Question: # Enviroment
I am developing a Windows Store App I created a TextBox with wordwrapping like so
'''
<ScrollViewer x:Name="ScrollView" Margin="0" Grid.Row="1" Background="Black" BorderThickness="2" BorderBrush="White" KeyDown="keyDown" VerticalScrollBarVisibility="Auto" HorizontalScrollMode="Disabled" ZoomMode="Disabled" IsHorizontalRailEnabled="False" IsHorizontalScrollChainingEnabled="False">
<Grid x:Name="Canvas" SizeChanged="setConsoleWidth">
<TextBox x:Name="textbox" Text="TextBox" Foreground="White" FontSize="24" FontFamily="Assets/inconsolata.ttf#inconsolata" AcceptsReturn="True" BorderThickness="0" Background="{x:Null}" SelectionChanged="handleCaret" Margin="0" IsTextPredictionEnabled="False" TextWrapping="Wrap"/>
<Rectangle x:Name="Caret" Stroke="Black" Fill="White" StrokeThickness="0" Margin="571,260,0,0" HorizontalAlignment="Left" VerticalAlignment="Top" Width="0" Height="0"/>
</Grid>
</ScrollViewer>
'''
The idea is that you can vertically scroll but not horizontally scroll in "textbox".
# Problem
I want the textbox to wrap all characters outside of the boundary to a new line. Words do not have to be completly preserved. When a character is outside the boundary that character should appear on a new line. Moreover, the previous character should stay on the previous line. This should be done with all characters including whitespace.
# Current behavior
The current behavior can be explained with the following image:

When the caret is located at the last character of our line (Figure 1.1) two things can happen when you enter a character, depending on the character type:
- Character type: all characters
The word you are appending characters to is simply wrapped to the newline. See figure 1.2.
Only the character is wrapped to the newline, in case of figure 1.2, the character 'd'
will only be on the second line.-
The space and index is not wrapped and just continues on the current line (see figure 1.3). Inserting another space will not make that space wrap (see figure 1.4, the caret is out of screen). The next non-space character is wrapped to the newline, but the space character will just stay on the first line.
The space is wrapped to the newline, in case of figure 1.2, the character 'd'
will only be on the second line.
## Edit:
I was able to change the character-space behavior into the non-space behavior by replacing all spaces with nonbreaking-spaces(" "). Now I only need a solution for the first part.
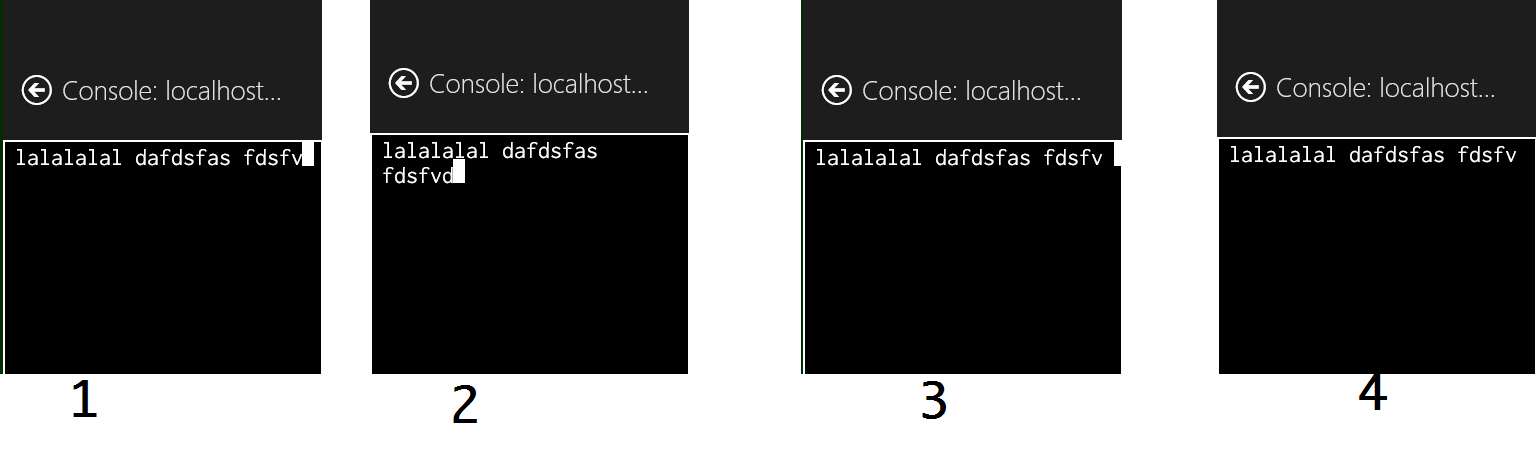
Answer: Following your idea you could insert a zero-width space after each character. It is the unicode symbol 200B (<URL>. I just tried with Windows Forms and there it works.